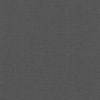
Label: dusty